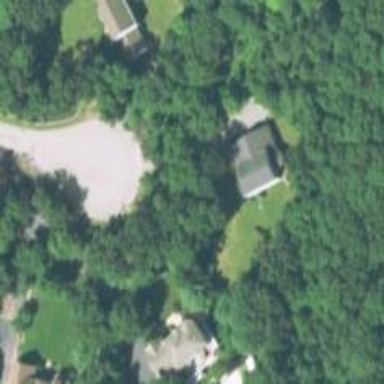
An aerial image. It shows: Driveway leading to service road.